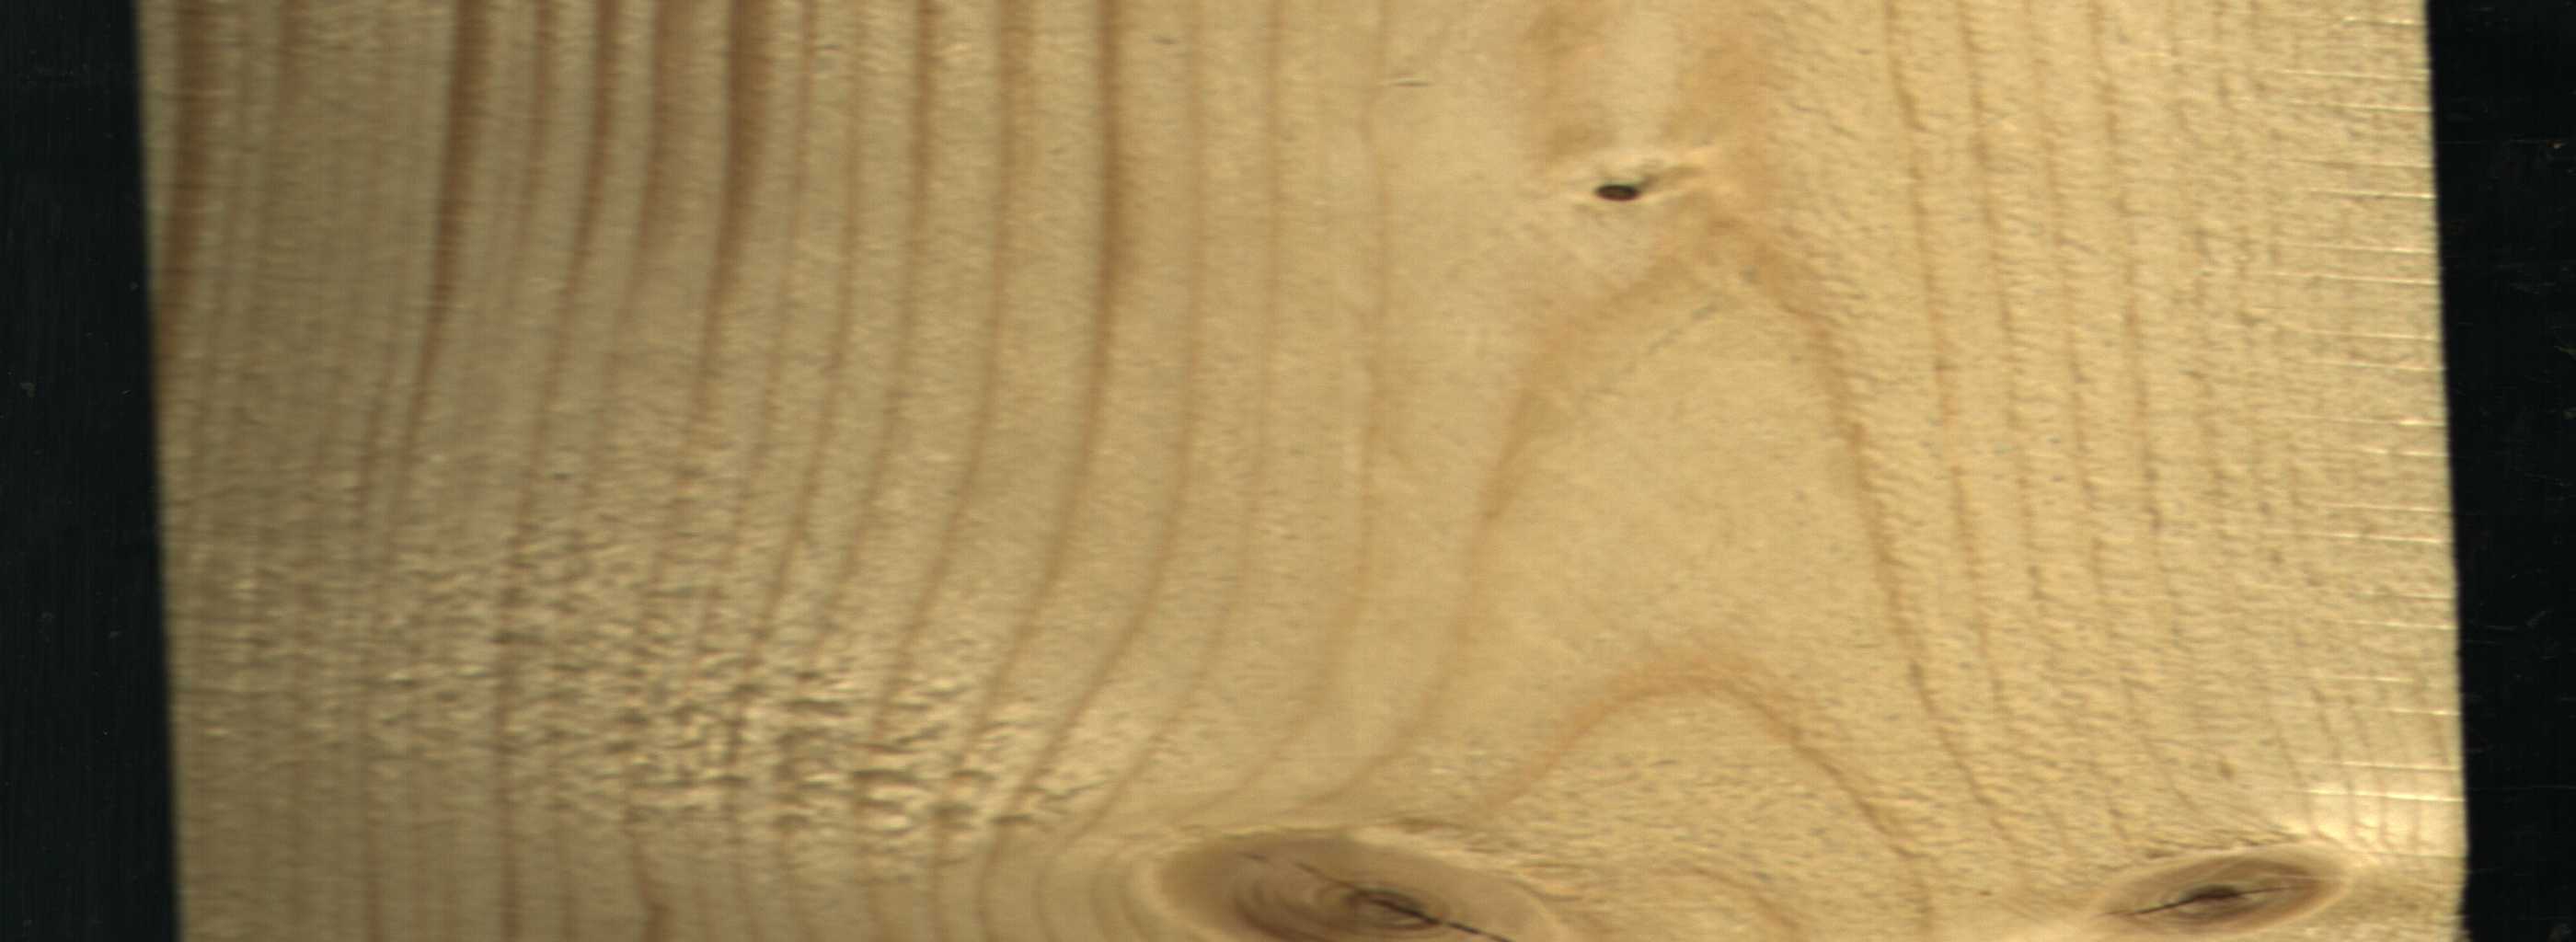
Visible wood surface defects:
knot_with_crack
knot_with_crack
knot_with_crack
Dead_Knot